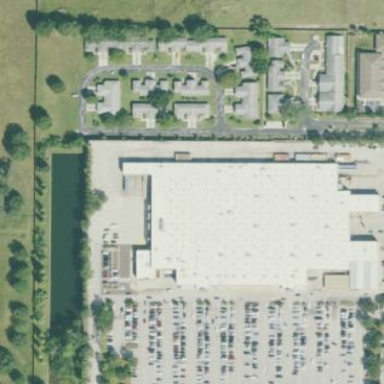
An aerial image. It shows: Commercial building housing supermarket.